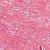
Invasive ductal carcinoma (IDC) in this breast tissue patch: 0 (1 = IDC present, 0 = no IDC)